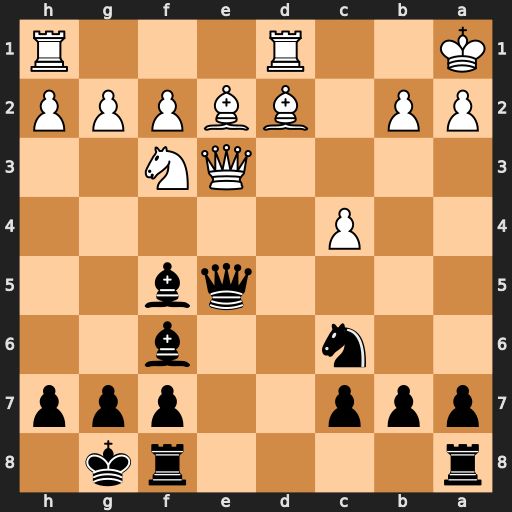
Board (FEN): r4rk1/ppp2ppp/2n2b2/4qb2/2P5/4QN2/PP1BBPPP/K2R3R
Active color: b
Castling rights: -
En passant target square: -
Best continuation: Qxb2#